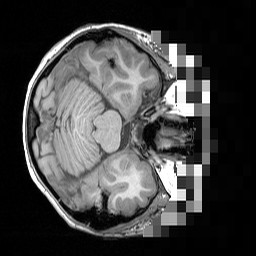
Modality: T1w
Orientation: axial
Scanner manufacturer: siemens
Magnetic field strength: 3 T
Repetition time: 1.5 s
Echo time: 0.00291 s